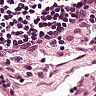
Metastatic tissue present: no